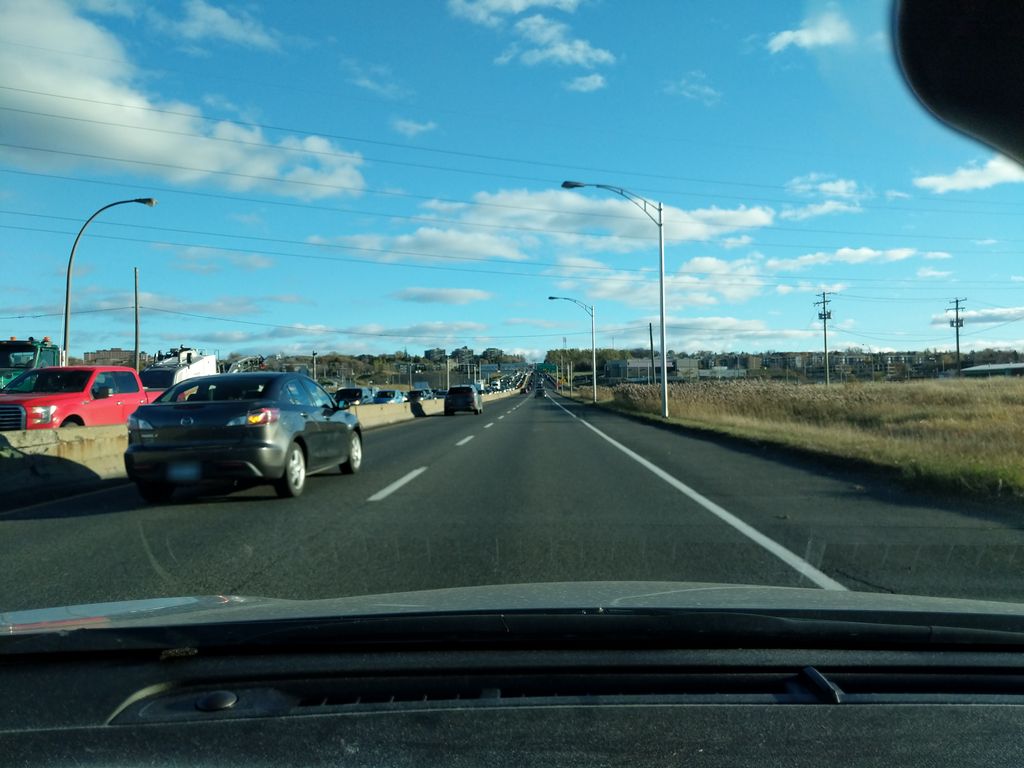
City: quebec_city